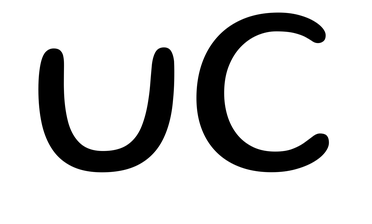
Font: Gluten_Light